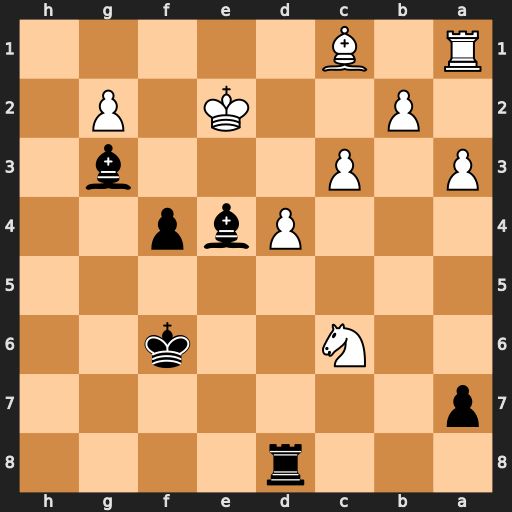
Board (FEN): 3r4/p7/2N2k2/8/3Pbp2/P1P3b1/1P2K1P1/R1B5
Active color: b
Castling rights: -
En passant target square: -
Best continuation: Bxc6 Bxf4 Bxf4